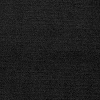
Atmospheric dust classification: dusty